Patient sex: F
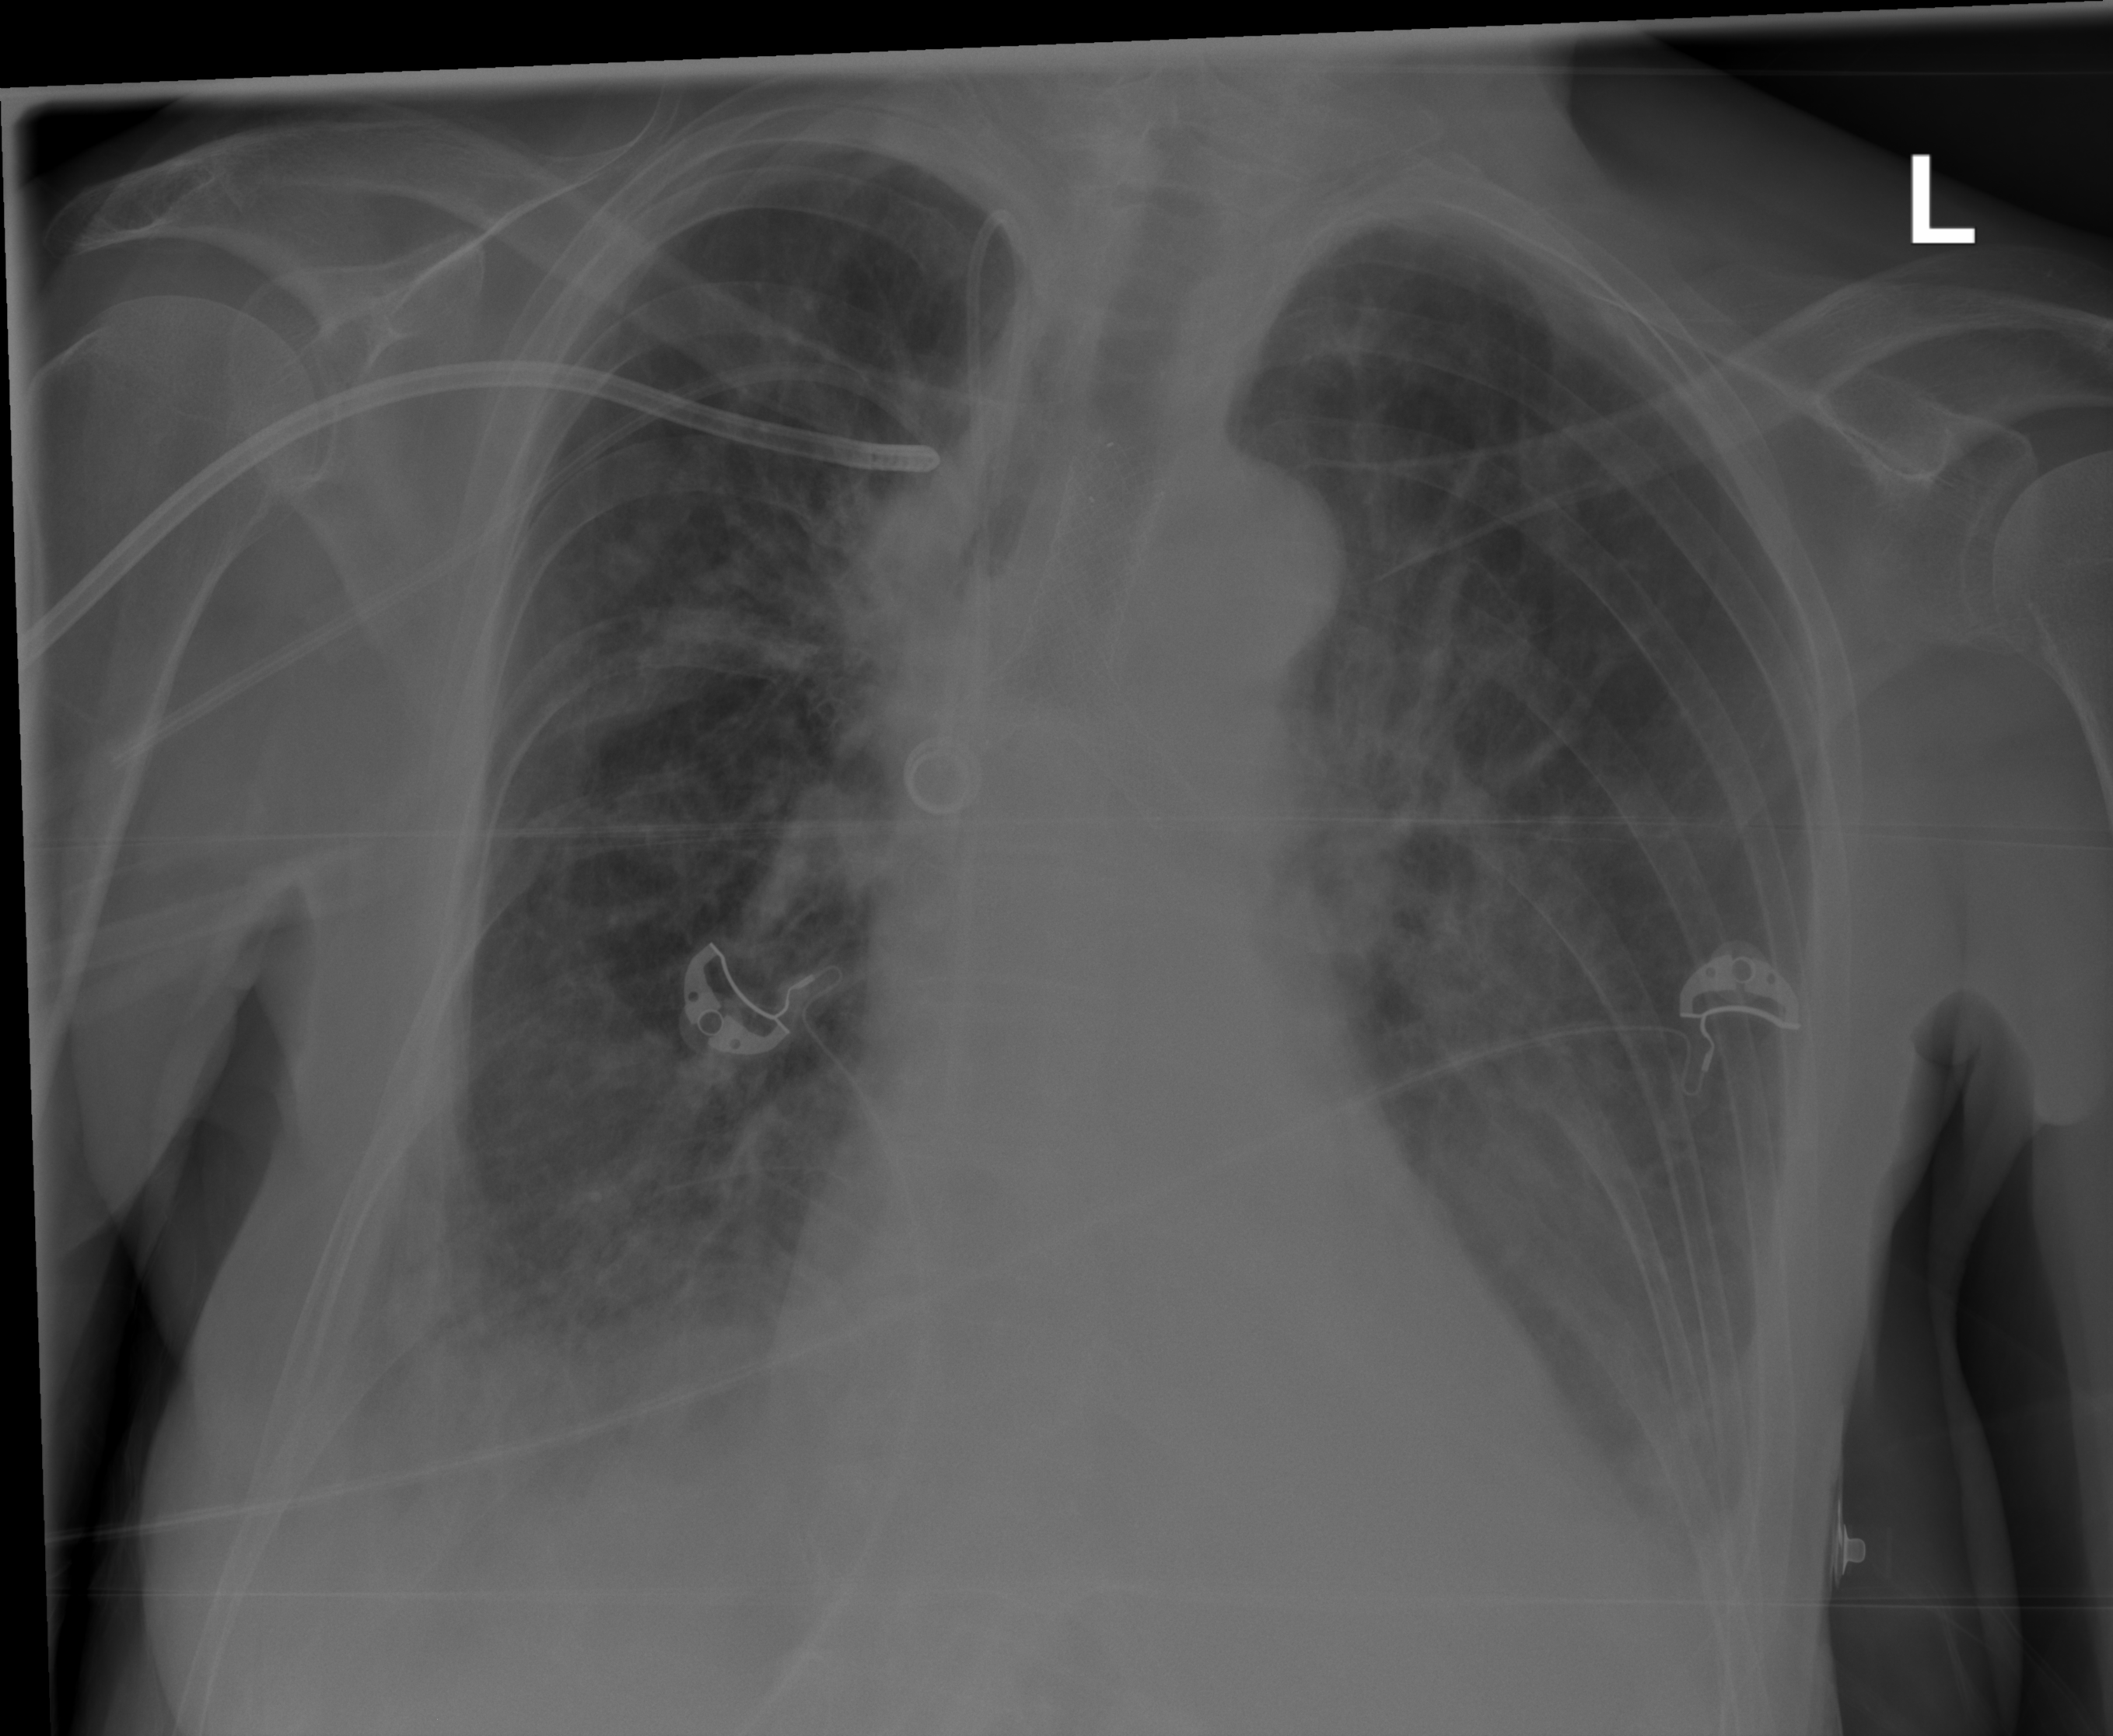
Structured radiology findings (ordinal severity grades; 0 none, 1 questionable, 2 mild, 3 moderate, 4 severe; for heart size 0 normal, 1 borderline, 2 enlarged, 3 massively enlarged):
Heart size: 0
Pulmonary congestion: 2
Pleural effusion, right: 3
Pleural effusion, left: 2
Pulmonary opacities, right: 2
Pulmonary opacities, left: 3
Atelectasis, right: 3
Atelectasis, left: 3